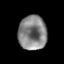
Tissue: prostate
Cell type: Endothelial cells
Senescence score: 0.714
Nuclear area (px): 952
Mean DAPI intensity: 131.755